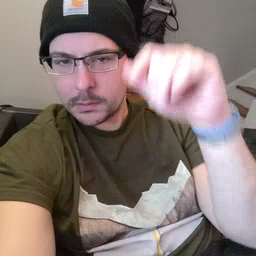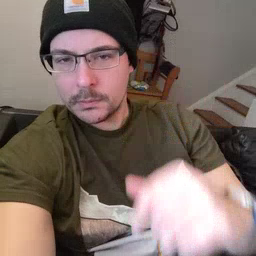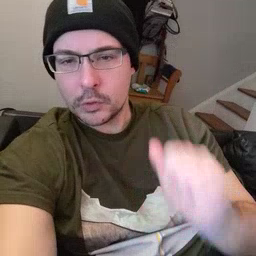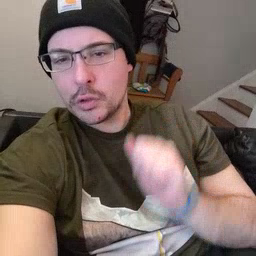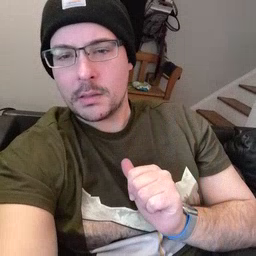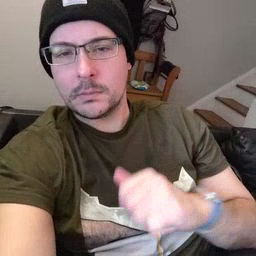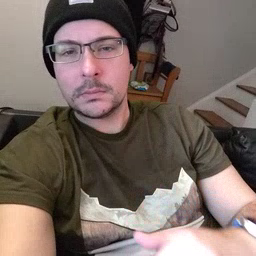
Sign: jacket